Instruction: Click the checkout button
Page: cart
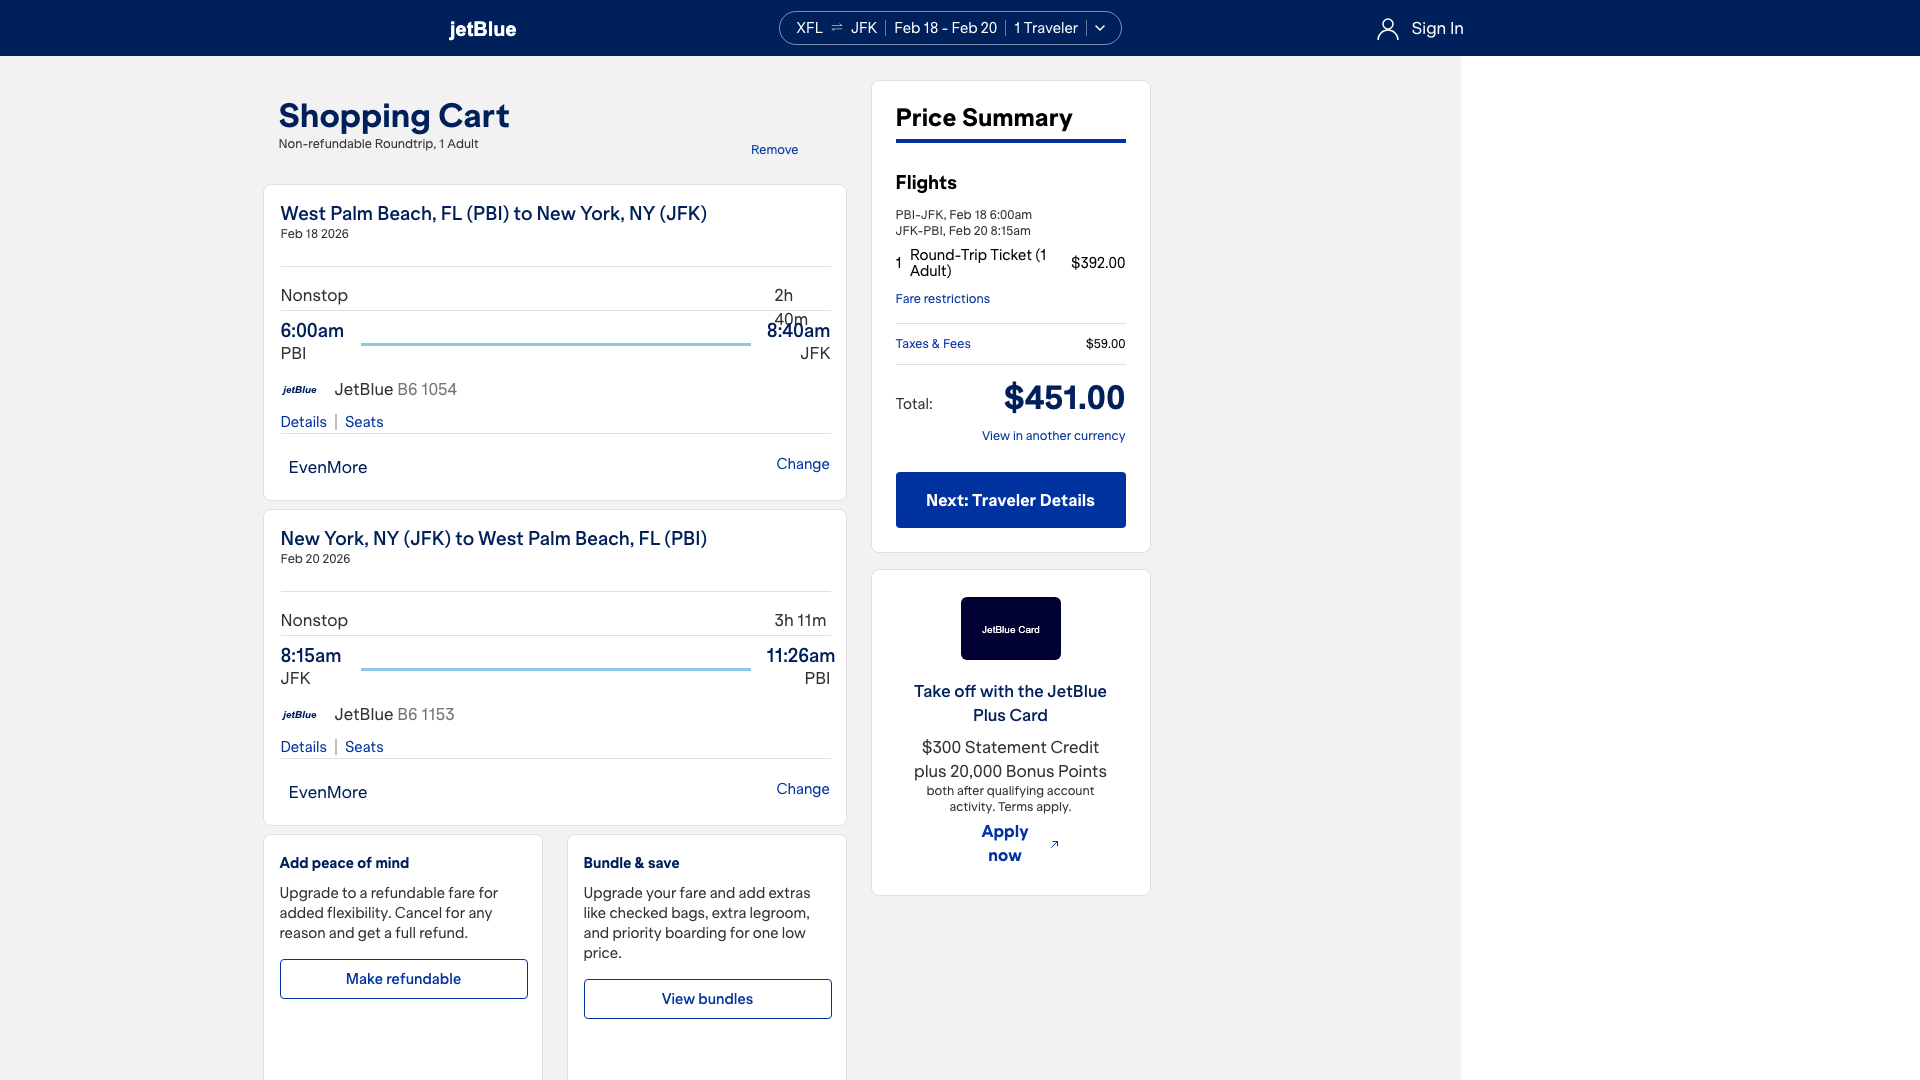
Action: click